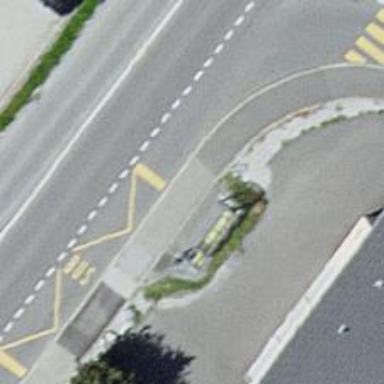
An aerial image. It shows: Bus stop with platform for public transport.